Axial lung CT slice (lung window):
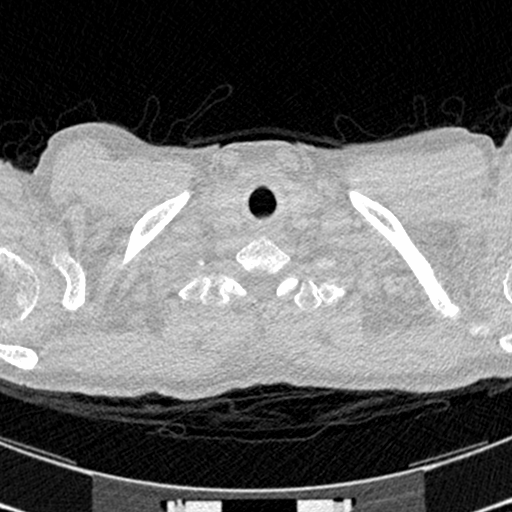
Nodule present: no